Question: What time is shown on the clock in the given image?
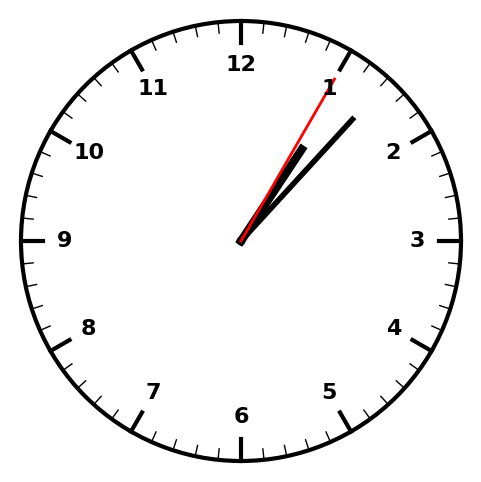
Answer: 01:07:05